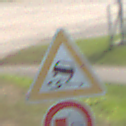
Verkehrszeichen: SchleuderOderRutschgefahr
Zusatzzeichen unten: UeberholverbotKraftfahrzeuge
Umgebung: Outdoor, Special
Tageszeit: MorningAfternoon
Wetter: Clear
Licht: Natural
Jahreszeit: NotSpecified
Kontrast: HighContrast